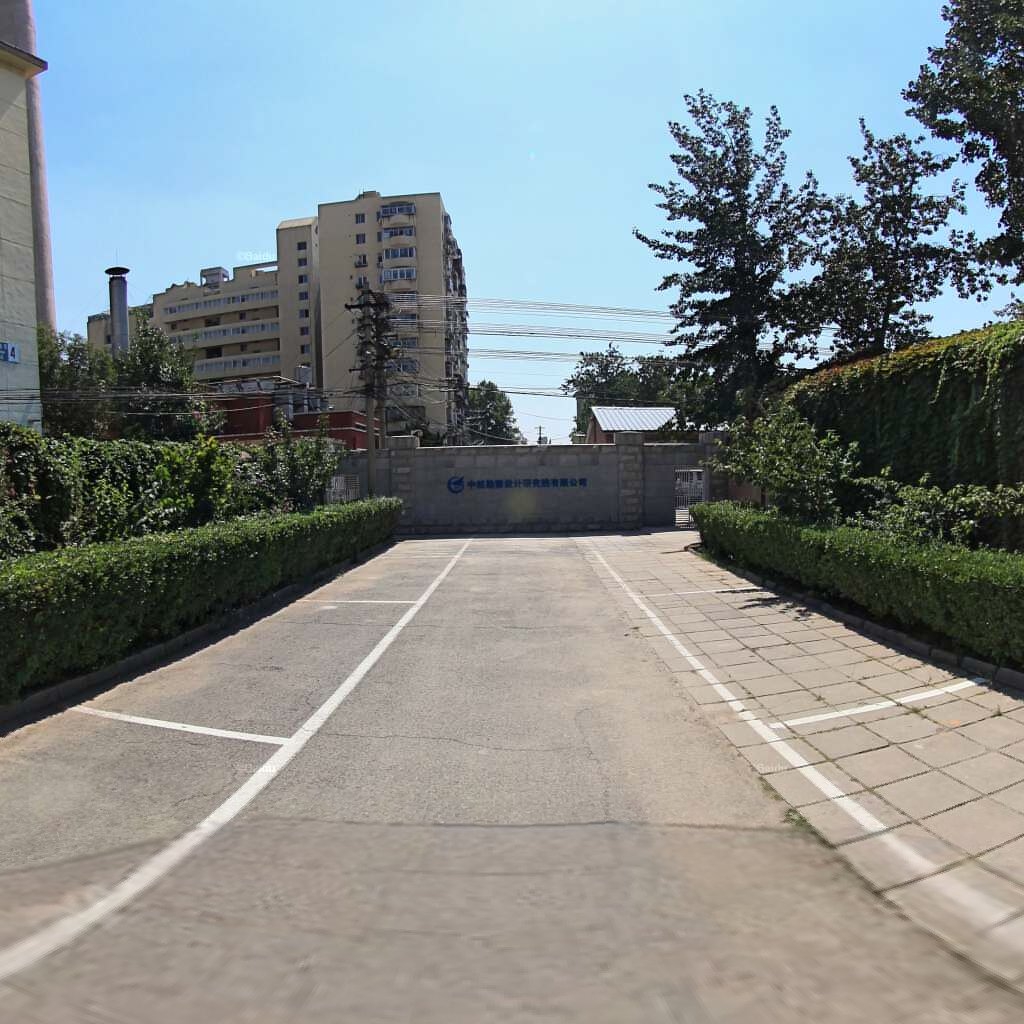
Region: Haidian
Road damage annotations: transverse crack, longitudinal crack, longitudinal crack, longitudinal crack, transverse crack